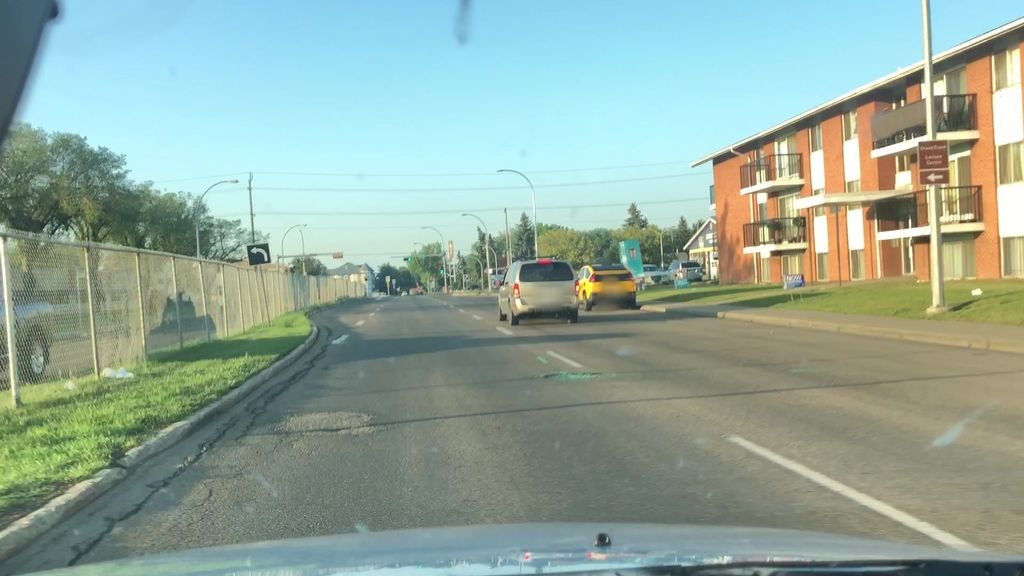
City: edmonton